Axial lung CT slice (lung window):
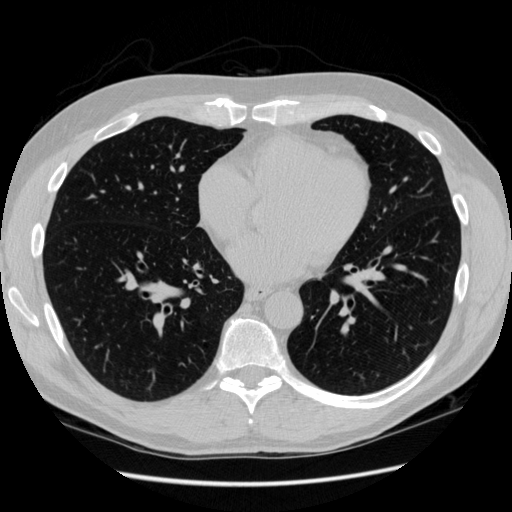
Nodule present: no